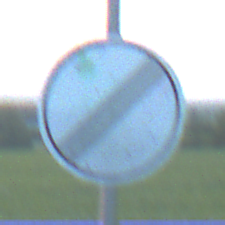
Verkehrszeichen: EndeSaemtlicherBegrenzungen
Umgebung: Outdoor, Nature
Tageszeit: SunriseSunset
Wetter: PartlyCloudy
Licht: Natural
Jahreszeit: NotSpecified
Kontrast: MediumContrast